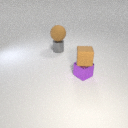
small brown rubber cube to the right of large brown rubber sphere